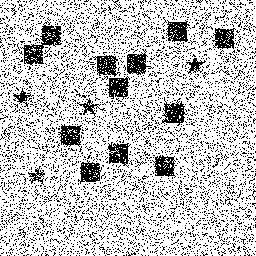
Squares: 12
Triangles: 0
Stars: 4
Total shapes: 16